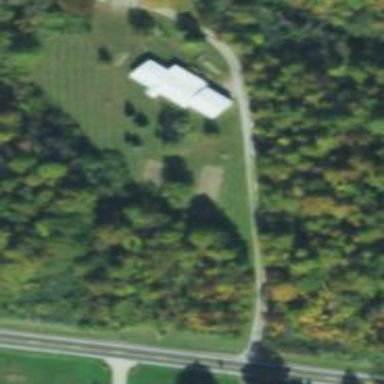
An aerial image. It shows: Driveway.